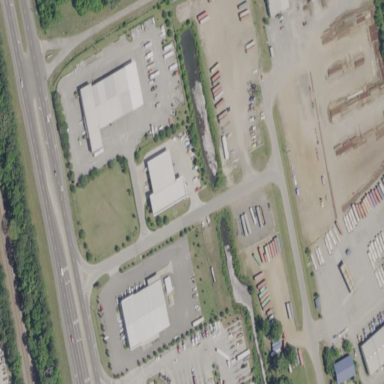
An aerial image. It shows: Industrial area.